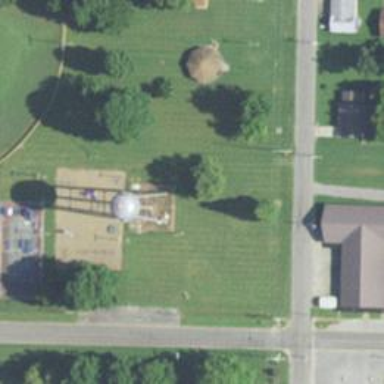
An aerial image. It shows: Water tower that is man-made.